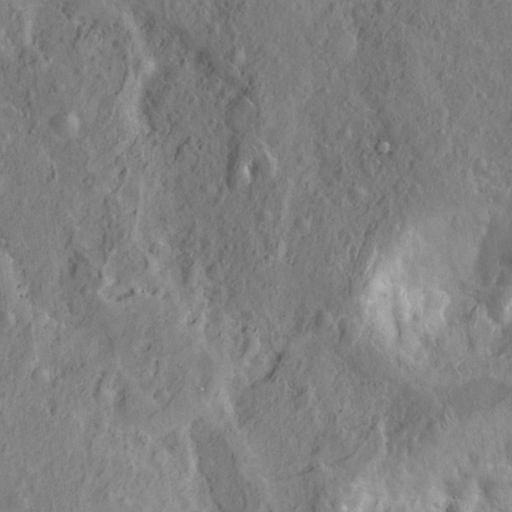
Classes present: Background, Cone